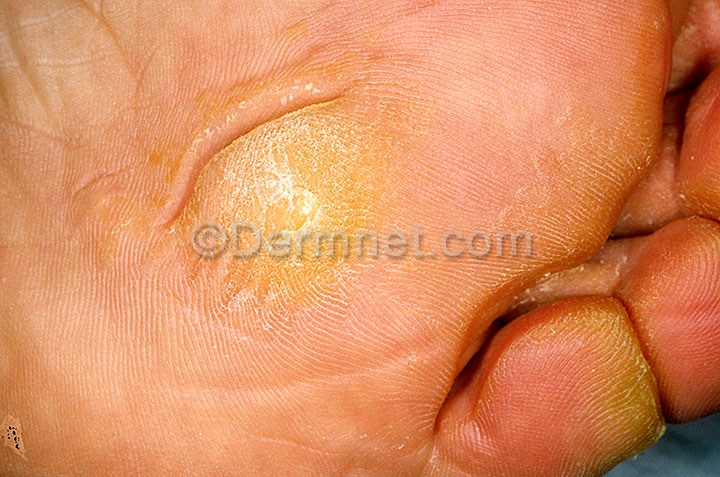
Disease: Warts Molluscum and other Viral Infections